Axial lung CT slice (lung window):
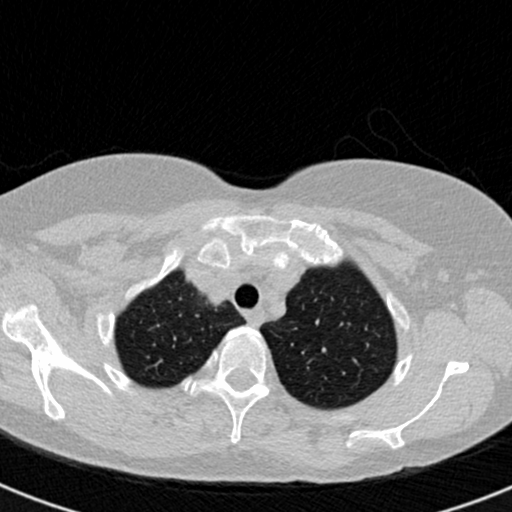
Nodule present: no